Question: I've been working on an image-emboss procedure with my class' special image ADT, but I can't seem to figure it out. I have included my recently edited code and the image procedures that I have been using for the problem. If you have a couple minutes to sit through the explanation, you might find this type of image editing interesting.
'''
(define bound
(lambda (n)
(cond
[(<= n 0) 0]
[(>= n 255) 255]
[else n])))
'''
Bound takes an integer and crops values outside the range 0 to 255, inclusive, to the endpoints.
'''
(define boost
(lambda (x)
(bound (+ 127 x))))
'''
Boost takes an integer, adds 127 to it, and then bounds the result. The number 127 is the focus of boost because we will use boost to boost colors and 127 is half the range of a color component.
'''
(define image-emboss
(lambda (img)
(define emboss
(lambda (r c)
(let ([a (image-ref img r (add1 c))]
[b (image-ref img (add1 r) (add1 c))]
[c (image-ref img (sub1r) (add1 c))]
[d (image-ref img r (sub1 c))]
[e (image-ref img (sub1 r) (sub1 c))]
[f (image-ref img (add1 r) (sub1 c))])
(if (or (< r 0) (< c 0))
img
(make-image r c (boost (- (+ a b c) d e f)))))))
(emboss r c)))
'''
"In an embossed image, the color of each pixel is computed from six of the pixels neighbors in the original image. Each color component of the embossed pixel is obtained by adding the corresponding components of the three pixels in the row directly above it and subtracting the components from the three pixels in the row directly below it, and then applying boost to the result."

I've tried to create image-emboss: it takes an image and returns an embossed version of the image. Pixels along the perimeter are unchanged. This proc is supposed to use make-image and image-ref.
Image-rows takes an image and returns the number of rows in the image.
'''
(define image-rows
(lambda (img)
(cond
[(image? img 1 1) (vector-length (img))]
[else
(error 'image-rows (format "~a is not an image" img))])))
'''
Image-cols takes an image and returns the number of columns in the image.
'''
(define image-cols
(lambda (img)
(cond
[(image? img 1 1) (if (zero? (vector-length (img)))
0
(vector-length (vector-ref (img) 0)))]
[else
(error 'image-cols (format "~a is not an image" img))])))
'''
Image-ref takes an image, row-index, and column-index, and returns the pixel.
'''
(define image-ref
(lambda (img r c)
(if (not (image? img 0 0))
(error 'image-ref "first argument is not an image"))
(if (and (integer? r) (<= 0 r (- (image-rows img) 1)))
(if (and (integer? c) (<= 0 c (- (image-cols img) 1)))
(vector-ref (vector-ref (img) r) c)
(error 'image-ref (format "~a is an illegal index" c)))
(error 'image-ref (format "~a is an illegal index" r)))))
'''
Make-image takes rows, cols, and a procedure.
'''
(define make-image
(lambda (rows cols . args)
(let ([gen-proc
(cond
[(null? args) (lambda (i j rows cols) black)]
[(not (null? (cdr args)))
(error 'make-image "too many arguments")]
[(color? (car args)) (lambda (i j rows cols) (car args))]
[(procedure? (car args)) (car args)]
[else (error 'make-image (format "unknown fill: ~s"
(car args)))])])
(let ([img (make-vector rows)])
(let loop ([i 0])
(when (< i rows)
(vector-set! img i
(let ([row (make-vector cols)])
(let loop ([j 0])
(when (< j cols)
(vector-set! row j (gen-proc i j rows cols))
(loop (+ j 1))))
row))
(loop (+ i 1))))
(lambda () img)))))
'''
The way I am testing this is by dloading an image and defining it in the repl, then drawing the image using a procedure created by my prof.
Anyways. I think my code is close to being correct, but I am really not sure how to correct it. If anyone has a hint/ better explanation that will help me figure this out, I'd really appreciate it. Thanks
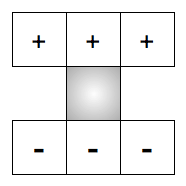
Answer: While I'm not sure what other issues you're seeing, one thing that strikes me off-the-bat is the 'image-emboss' function doesn't seem to have the correct evaluation flow at the moment. From what I see, when you are calling 'image-emboss', you pass it an image, at which point it evaluates the lambda which evaluates the lambda for 'emboss', and then calls 'emboss' with the values 'r' and 'c' ... but you haven't defined 'r' and 'c' in the environment (that is the environment-frame created by the 'image-emboss' lambda) that 'emboss' is being calling inside of. How then can the scheme interpreter evaluate the two symbols 'r' and 'c' for a proper call to the lambda defined by 'emboss'?
I would think at the very least your call to 'emboss' inside of 'image-emboss' should look more like '(emboss (image-rows img) (image-cols img))' rather than '(emboss r c)'. A call to '(emboss (image-rows img) (image-cols img))' has symbols that can all be evaluated in the environment-frame defined by 'image-emboss' ... '(emboss r c)' on the other-hand doesn't.
I'm not sure what other issues you're having since you haven't described any of the actual errors you're getting, or what the results may look like if they're getting mangled. But again, I would say the code-error I've described is at least one major issue you must be encountering when using the 'image-emboss' function.
Hope this helps,
Jason